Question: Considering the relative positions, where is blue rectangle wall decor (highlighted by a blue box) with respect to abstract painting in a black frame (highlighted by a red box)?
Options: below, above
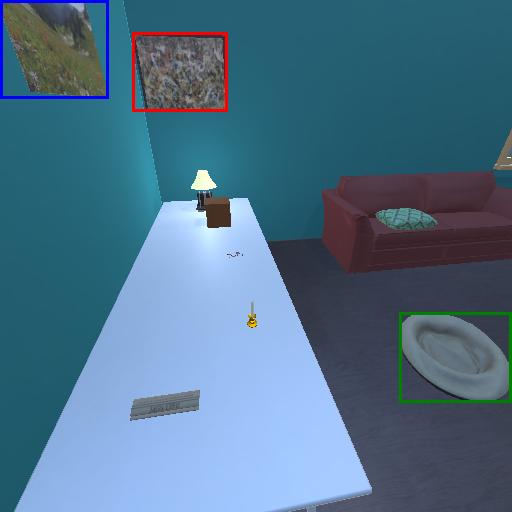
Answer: below